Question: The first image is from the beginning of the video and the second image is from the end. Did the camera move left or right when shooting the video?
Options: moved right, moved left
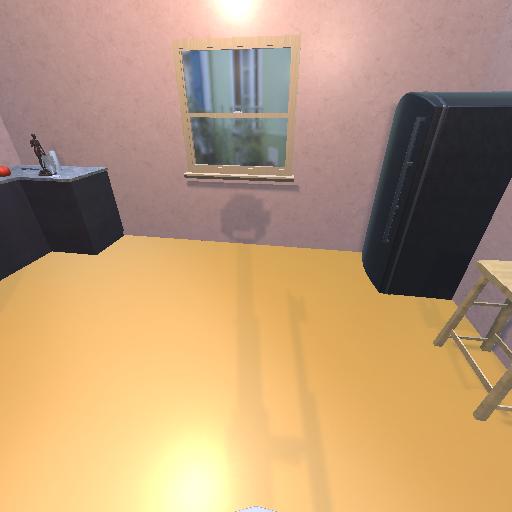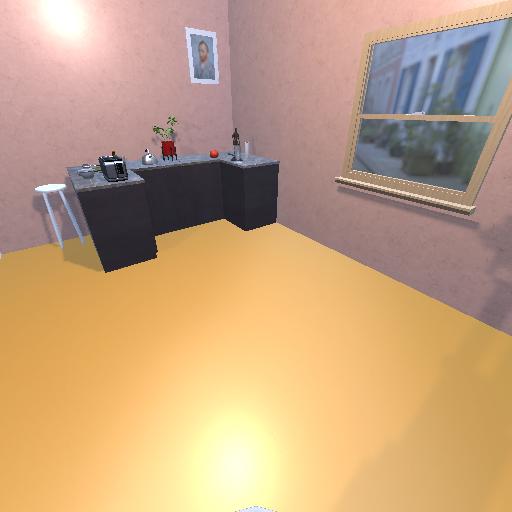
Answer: moved right